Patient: sex F, age 53
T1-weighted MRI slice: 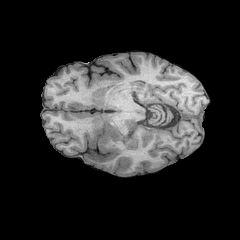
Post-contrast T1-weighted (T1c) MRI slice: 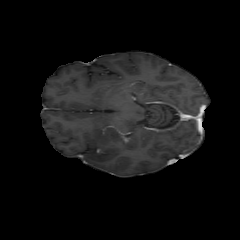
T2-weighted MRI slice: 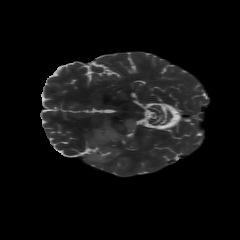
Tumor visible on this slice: yes
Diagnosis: Astrocytoma, IDH-wildtype
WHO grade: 3